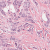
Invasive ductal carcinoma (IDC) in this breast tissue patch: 1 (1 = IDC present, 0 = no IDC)